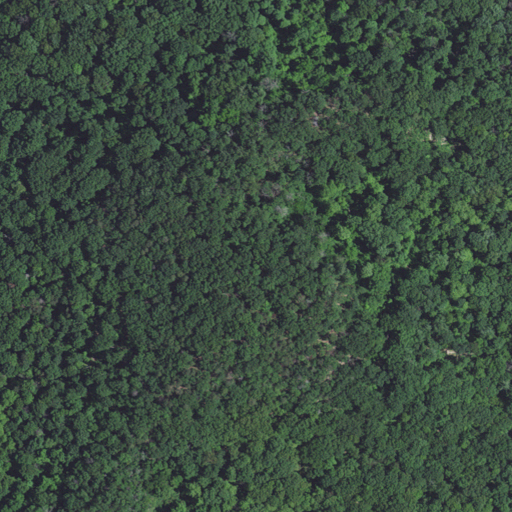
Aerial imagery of mountain in Kentucky named Welch Mountain containing deciduous forest and mixed forest